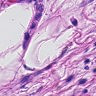
Metastatic tissue present: yes